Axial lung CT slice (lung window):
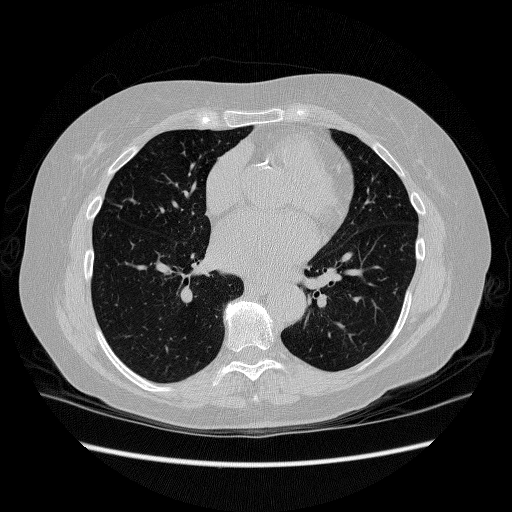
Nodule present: no